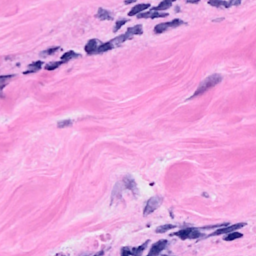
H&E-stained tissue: Breast